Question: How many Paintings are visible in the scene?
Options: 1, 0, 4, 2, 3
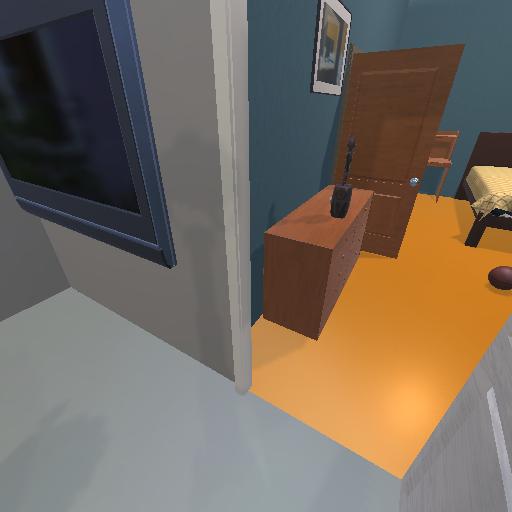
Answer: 1